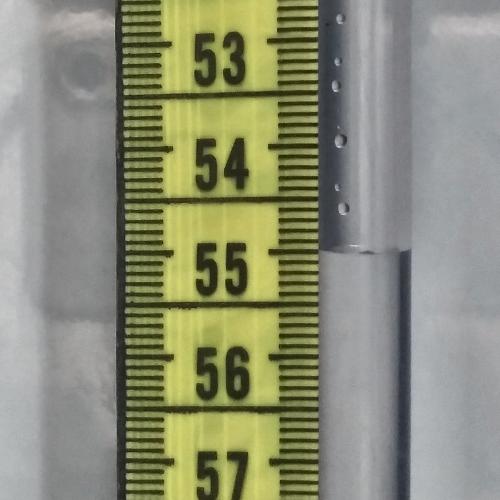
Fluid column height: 55.0 cm